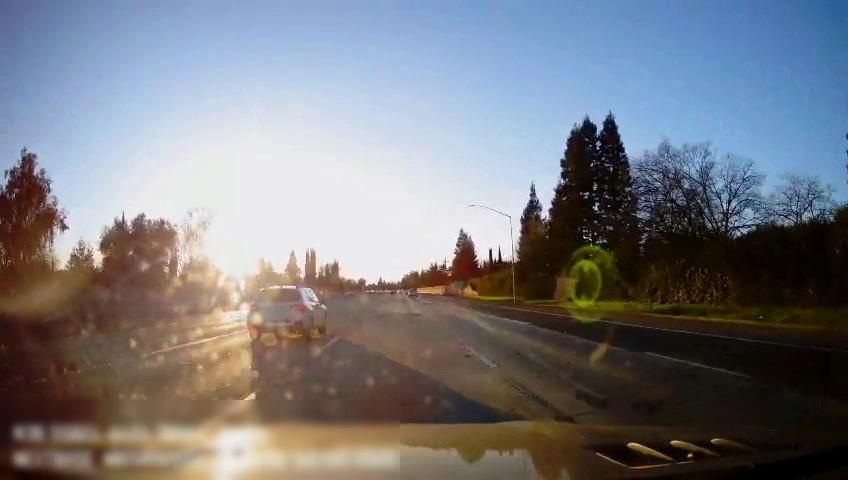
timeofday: Day
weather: Sunny
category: Drivable Space
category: Vehicles | Truck
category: Vehicles | SUV
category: Lanes | Alternate Lane
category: Lanes | Current Lane
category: Lanes | Current Lane
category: Lanes | Alternate Lane
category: Lanes | Alternate Lane